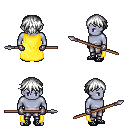
a pixel art fantasy rpg character, male body template, dark elf, purple skin, yellow cape, metal pants, white short bangs hairstyle, metal gloves, ghillies, spear, four views (front, back, left, right), 2x2 character sprite sheet, small pixel art, hard edges, no anti-aliasing